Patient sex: F
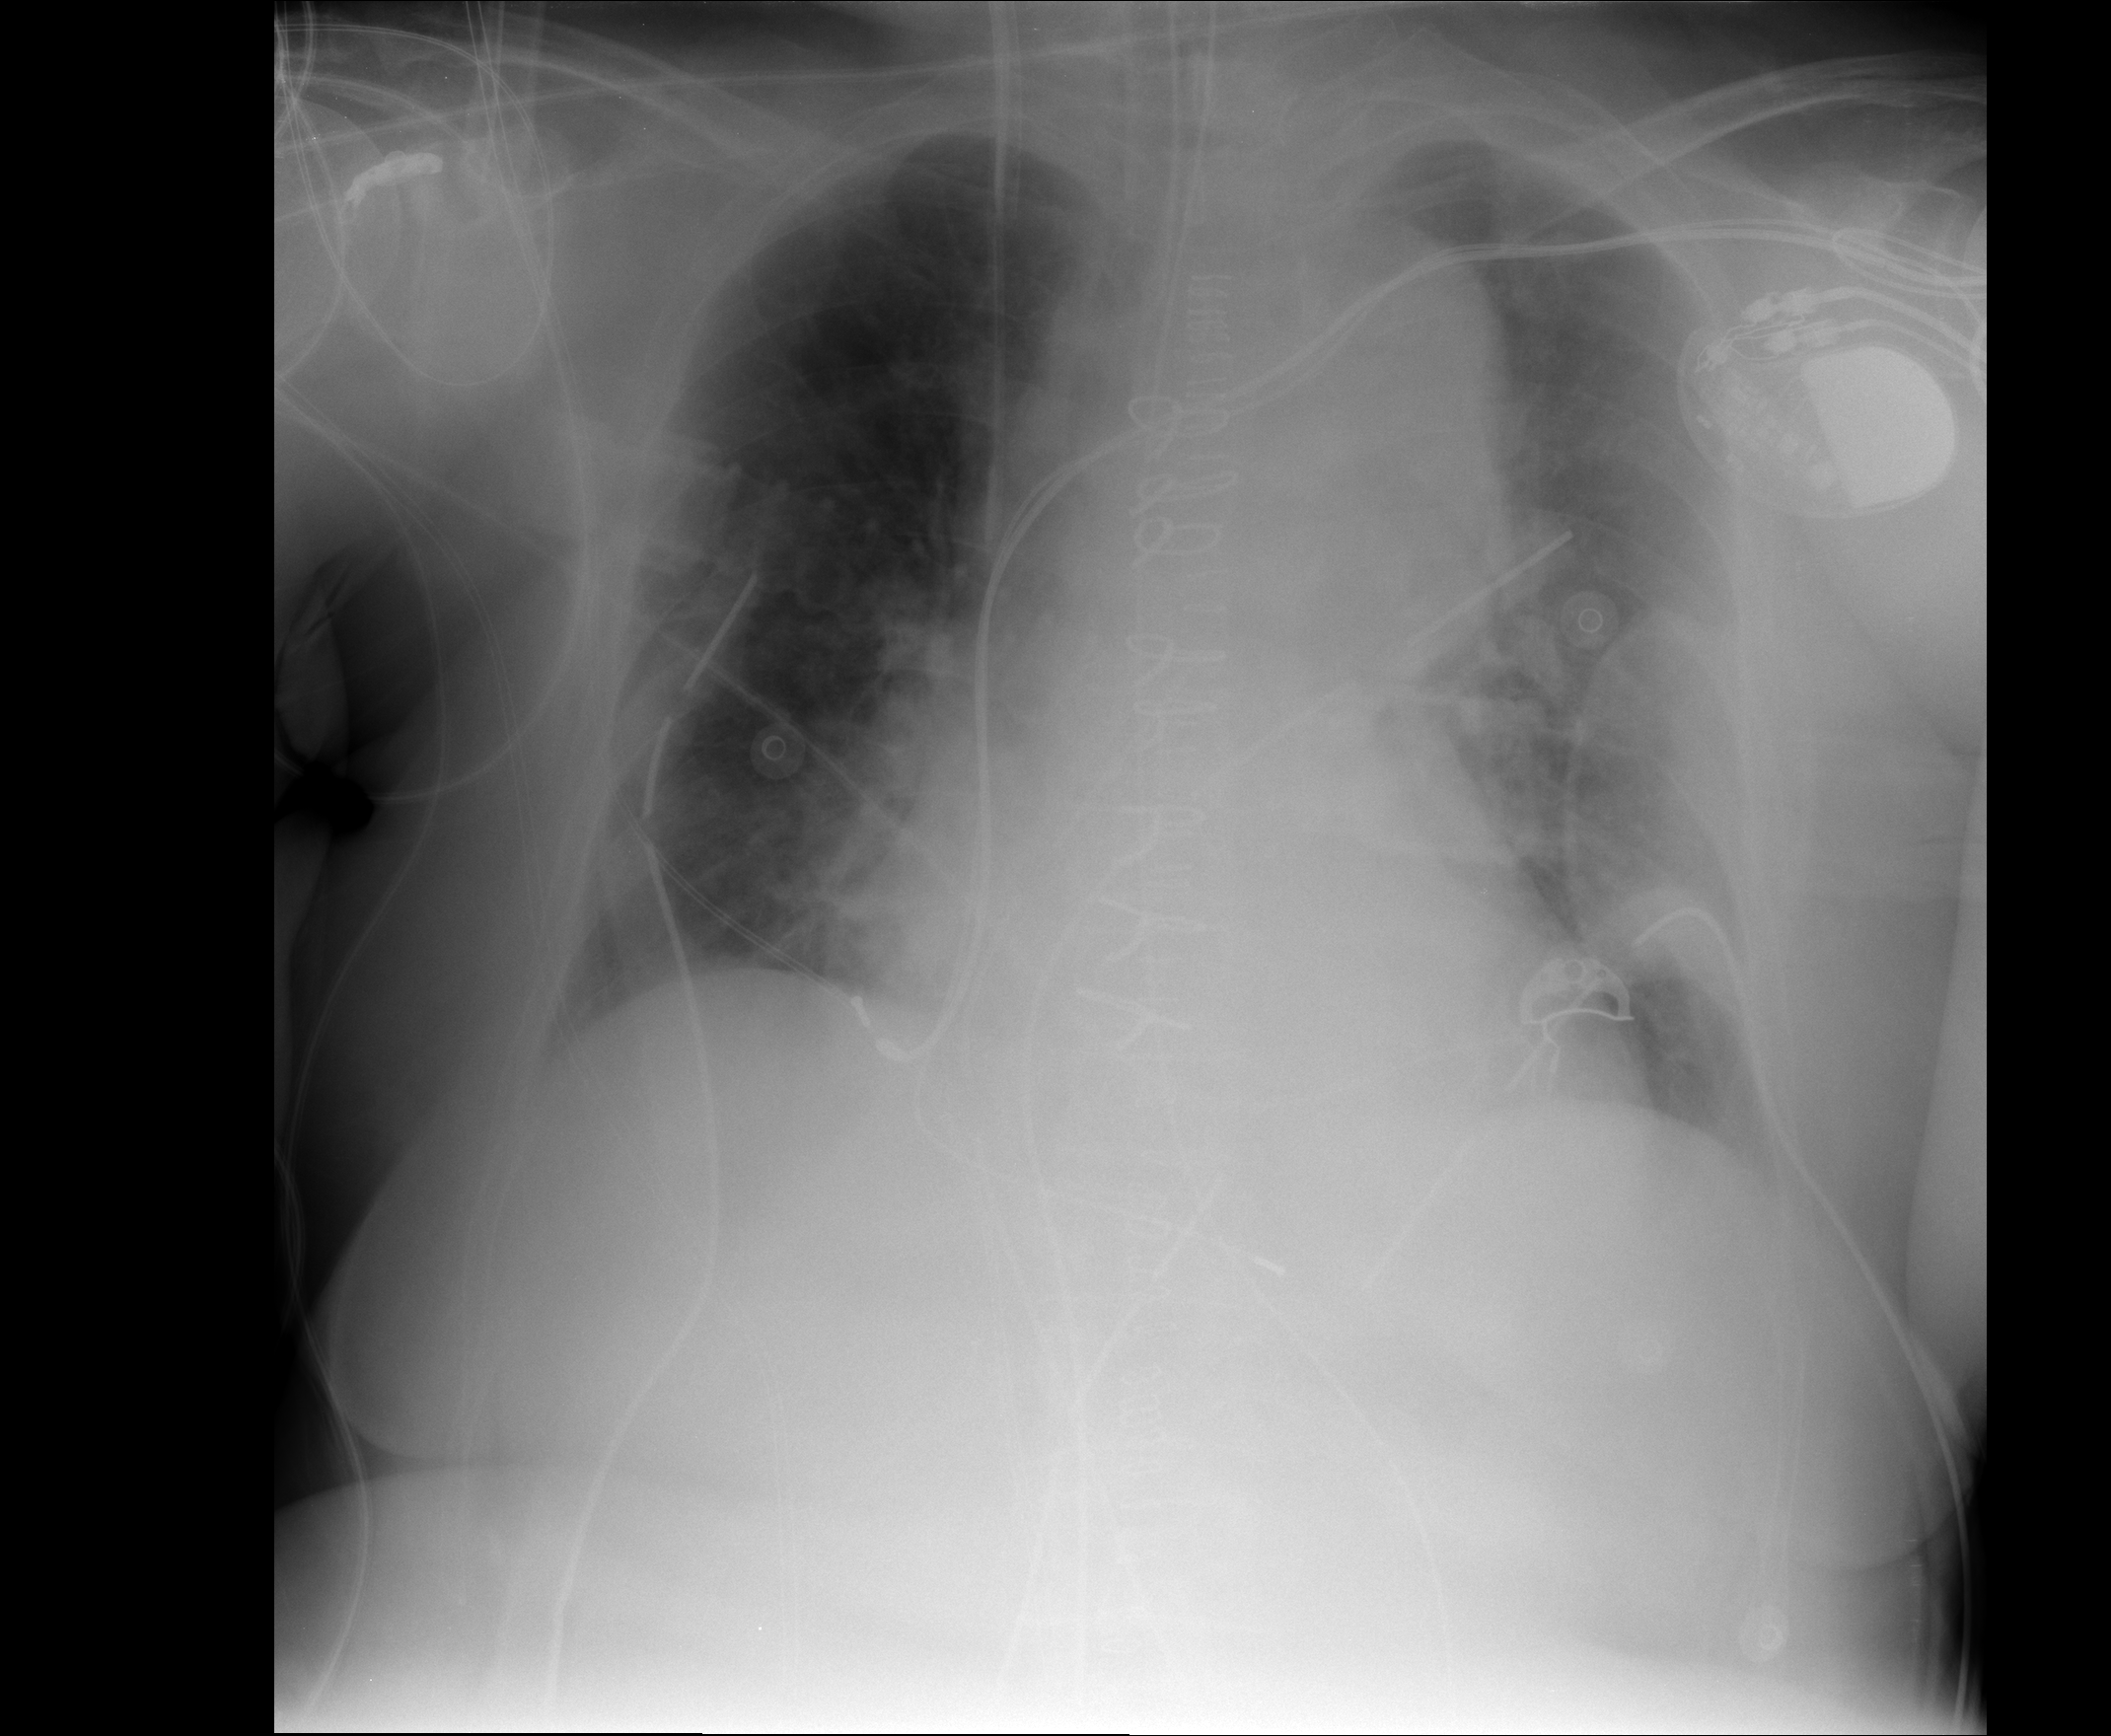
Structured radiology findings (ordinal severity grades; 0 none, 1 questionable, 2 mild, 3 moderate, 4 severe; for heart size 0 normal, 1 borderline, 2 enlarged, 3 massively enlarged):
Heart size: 1
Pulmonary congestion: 2
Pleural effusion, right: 0
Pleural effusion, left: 0
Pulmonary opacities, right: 2
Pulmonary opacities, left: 2
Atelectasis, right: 2
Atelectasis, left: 2